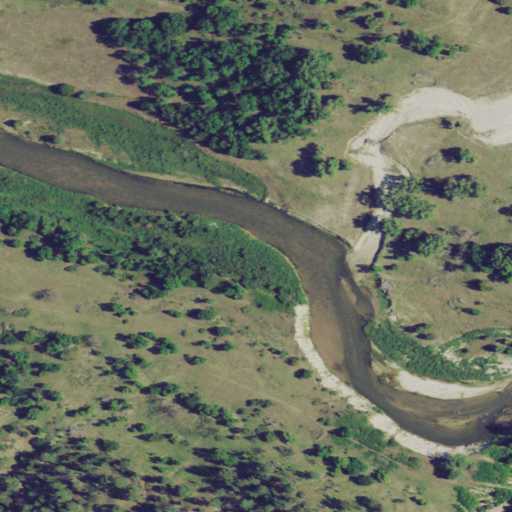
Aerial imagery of valley in Nebraska named Cox Canyon containing grassland, mixed forest, open water, woody wetlands, open development, herbaceous wetlands, shrub, and barren land